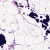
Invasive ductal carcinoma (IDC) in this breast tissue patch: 0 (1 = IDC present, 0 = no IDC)